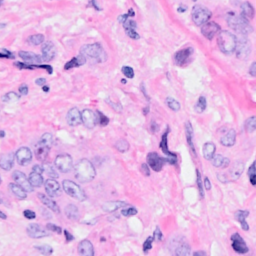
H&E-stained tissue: Breast